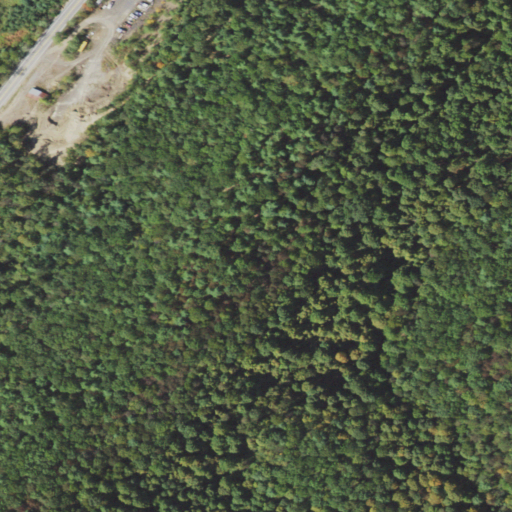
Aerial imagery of ridge(s) in Pennsylvania named Pine Ridge containing deciduous forest, mixed forest, low intensity development, and open development